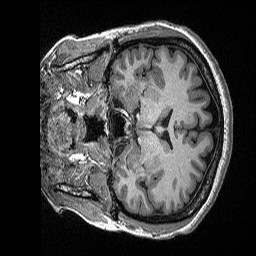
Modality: T1w
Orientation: coronal
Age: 43
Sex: female
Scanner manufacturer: siemens
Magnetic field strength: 3 T
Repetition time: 2.3 s
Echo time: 0.00298 s